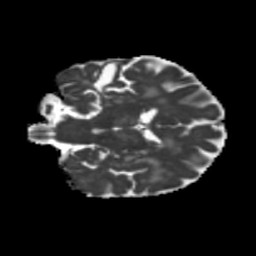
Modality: MD
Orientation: coronal
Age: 62
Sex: female
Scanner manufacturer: siemens
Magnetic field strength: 3 T
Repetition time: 5.25 s
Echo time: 0.08 s